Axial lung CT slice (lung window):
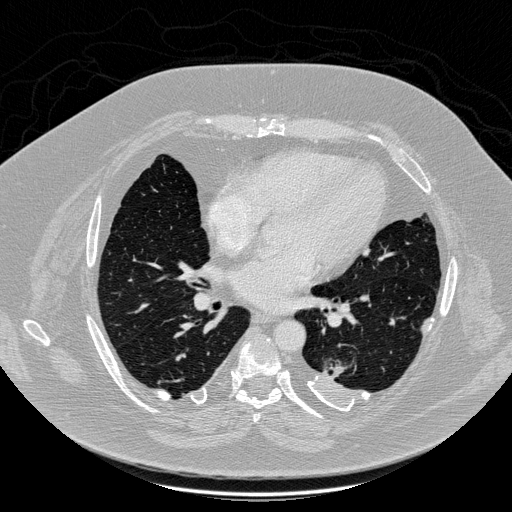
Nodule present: no